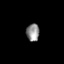
Tissue: prostate
Cell type: T cells
Senescence score: 0.938
Nuclear area (px): 224
Mean DAPI intensity: 141.929